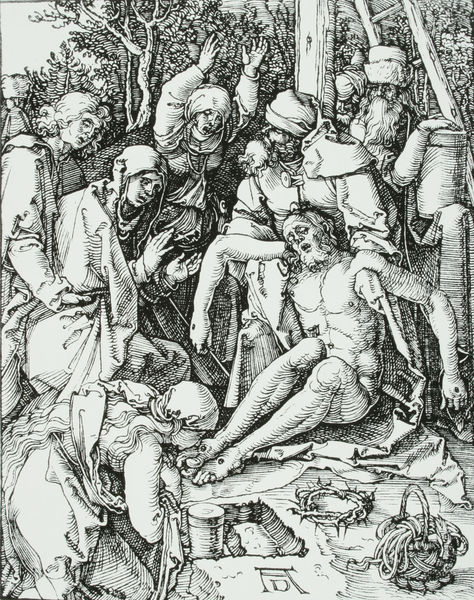
Titel: Kleine Passion - Die Beweinung Christi
Künstler: Albrecht Dürer
Standort: viele Standorte
Institution: Seriendruck
Schlagwörter: akt, baum, körper, mann, nackt, umhang, weiß, bäume, frauen, menschen, frau, grau, holz, hut, mund, männer, schwarz, zeichnung, tuch, bart, anatomie, arme, augen, bibel, johannes, kleidung, mensch, tod, tot, trauer, hände, signatur, strauch, busch, büsche, haare, personen, person, krone, locken, renaissance, beine, füße, holzschnitt, grafik, graphik, leiter, korb, ad, nägel, gefäß, kreuz, seil, weinen, druck, schwarzweiss, initialen, monogramm, loch, radierung, stich, knien, offenbarung, holzdruck, beten, salbung, kranz, beerdigung, christus, jesus, jesus christus, kreuzabnahme, kreuzigung, leichnam, ostern, wunden, wundmale, apokalypse, schmerz, dornen, dürer, jünger, maria, kupferstich, magdalena, beweinung, maria magdalena, salbgefäß, trauern, dornenkrone, auferstehung, marien, josef, joseph, klagen, tauer, salben, abnahme, golgotha, albrecht, albrecht dürer, male, dorn, galgen, signet, schwarzweis, jedus, jammern, jammer, magdalene, signe, haolzschnitt, lendenzuch, salbgefäße, golgota